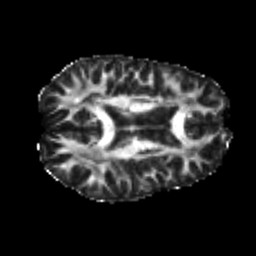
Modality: FA
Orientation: axial
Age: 22
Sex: male
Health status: healthy
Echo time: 0.074 s